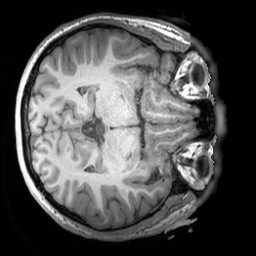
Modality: T1w
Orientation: axial
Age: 25
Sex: male
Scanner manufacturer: siemens
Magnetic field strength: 3 T
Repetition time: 1.9 s
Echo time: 0.00293 s